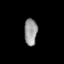
Tissue: lung
Cell type: Epithelial cells
Senescence score: 0.2437
Nuclear area (px): 340
Mean DAPI intensity: 151.141